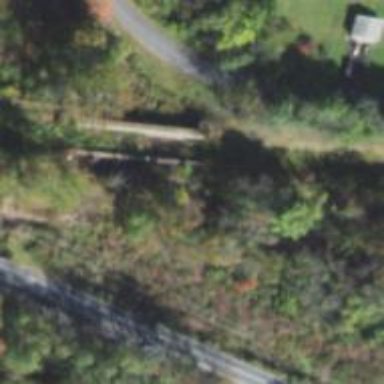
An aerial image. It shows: Derelict canal aqueduct bridge.